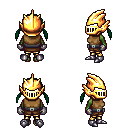
a pixel art fantasy rpg character, female body template, orc, green skin, leather chest armor, gold greaves, green twin-tailed hairstyle, gold helm, metal gloves, metal boots, four views (front, back, left, right), 2x2 character sprite sheet, small pixel art, hard edges, no anti-aliasing